Interaction volume radius: 5 \u00c5
Interaction volume height: 45 \u00c5
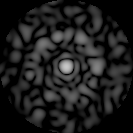
Disorder parameter: 0.8211